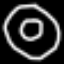
Label: donut